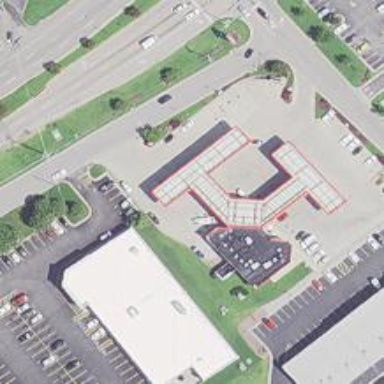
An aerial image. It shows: Supermarket building.